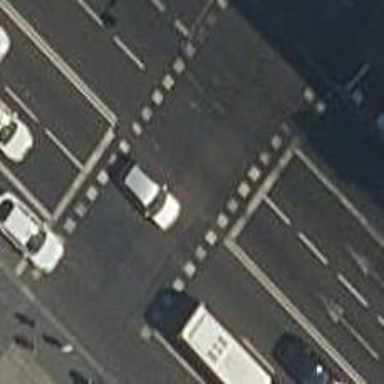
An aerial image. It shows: Road with traffic signals at crossing.